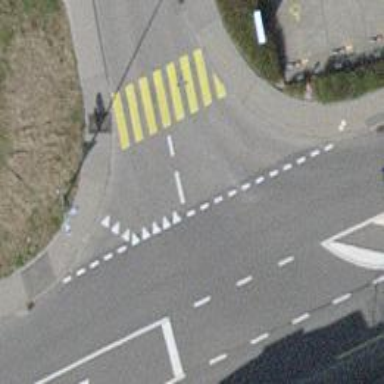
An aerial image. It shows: Road with "give way" sign.